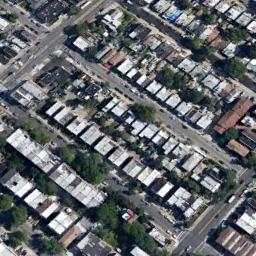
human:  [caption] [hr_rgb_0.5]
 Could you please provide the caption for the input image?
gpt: The dense residential is next to the road with many cars .

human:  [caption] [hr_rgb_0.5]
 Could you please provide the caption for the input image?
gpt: A dense residential area has lots of trees and houses of the same style while some roads go through the residential area .

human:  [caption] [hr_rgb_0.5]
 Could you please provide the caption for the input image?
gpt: There are many roads and neatly arranged houses and trees in densely populated areas .

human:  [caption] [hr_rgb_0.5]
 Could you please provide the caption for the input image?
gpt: The house is about the same size .

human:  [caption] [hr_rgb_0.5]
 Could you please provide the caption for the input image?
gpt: There are many white buildings arranged neatly on dense residential area .